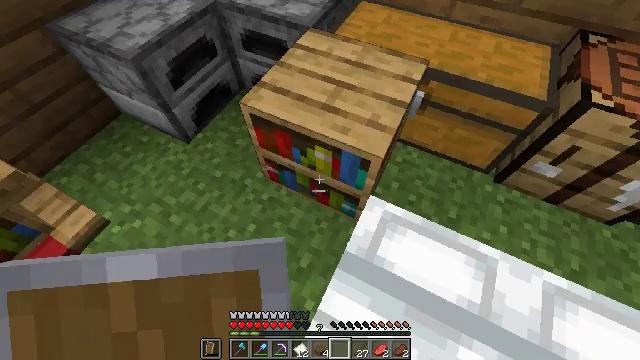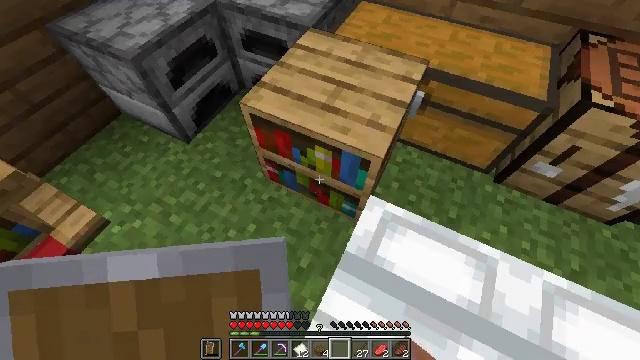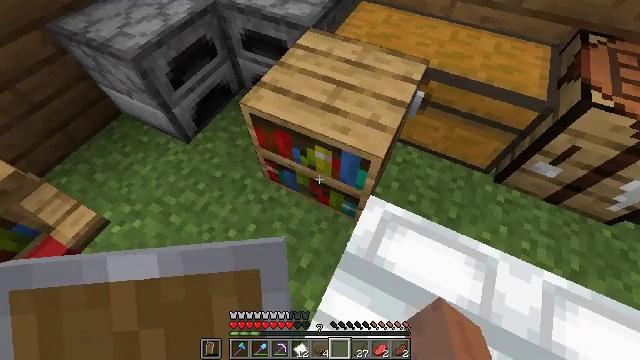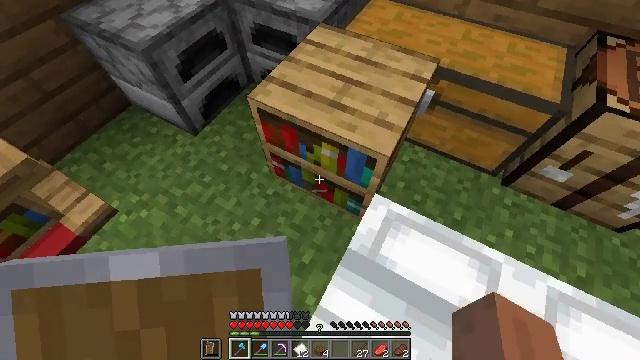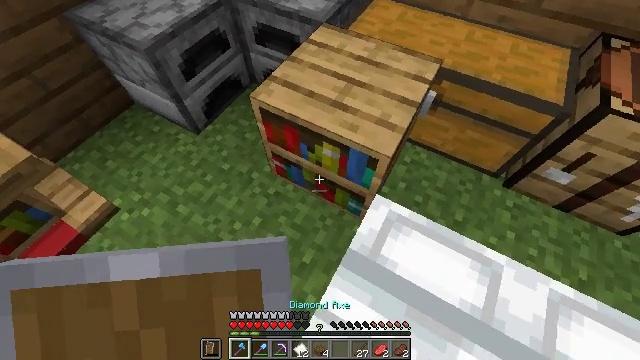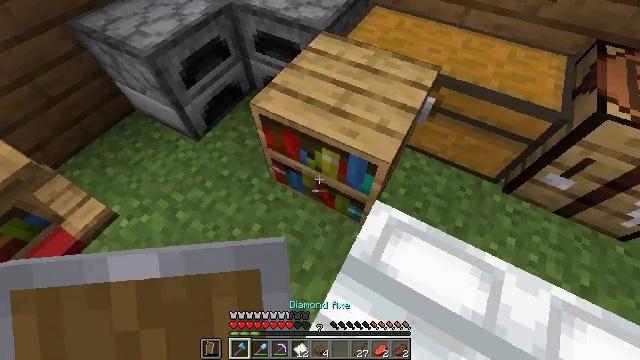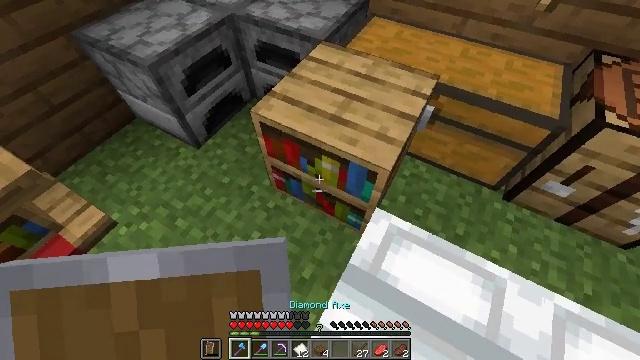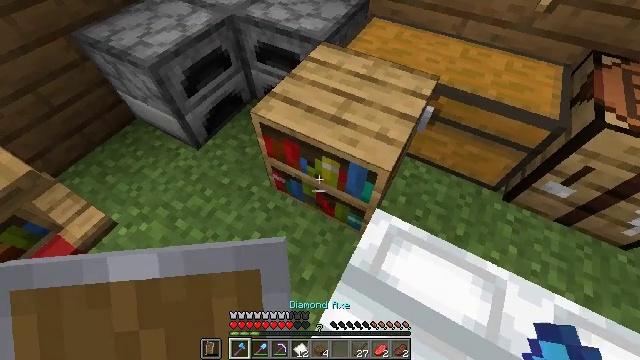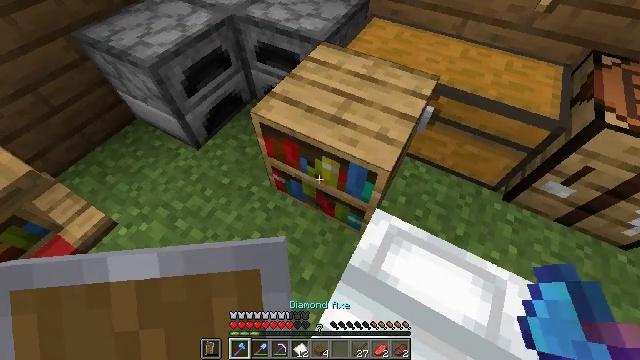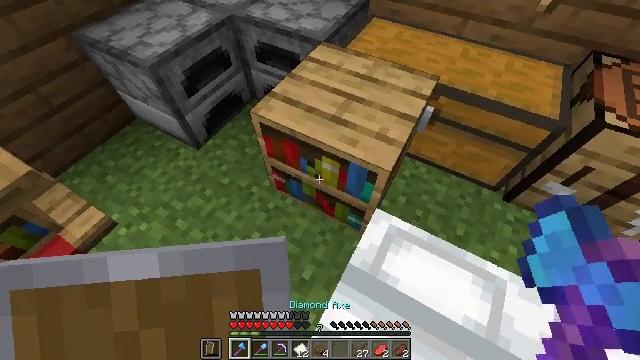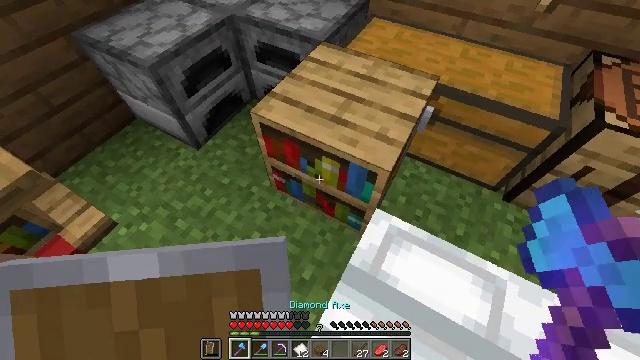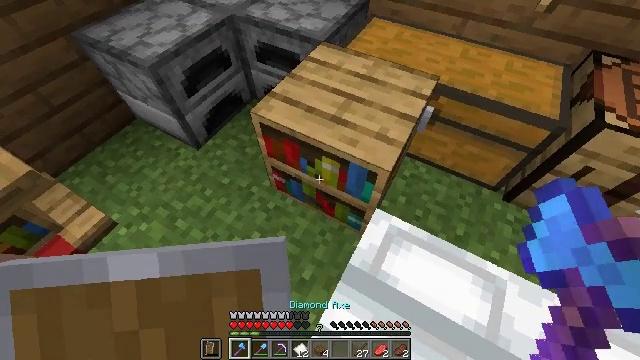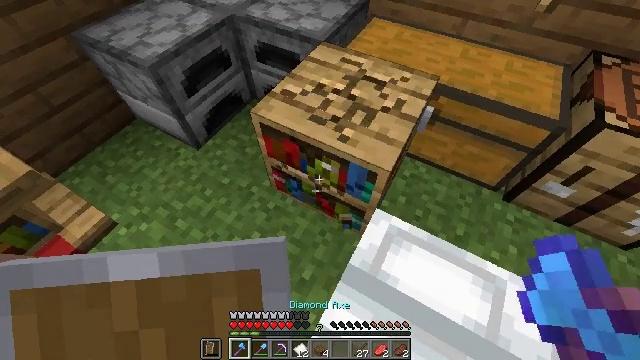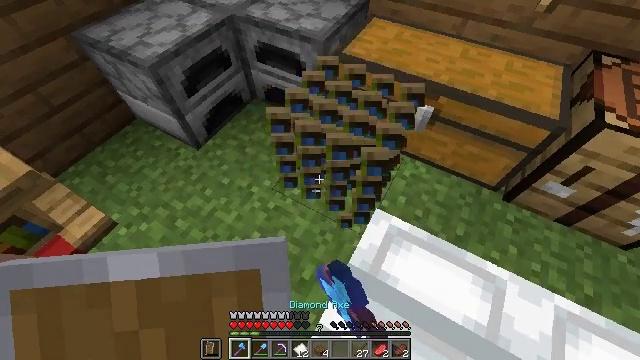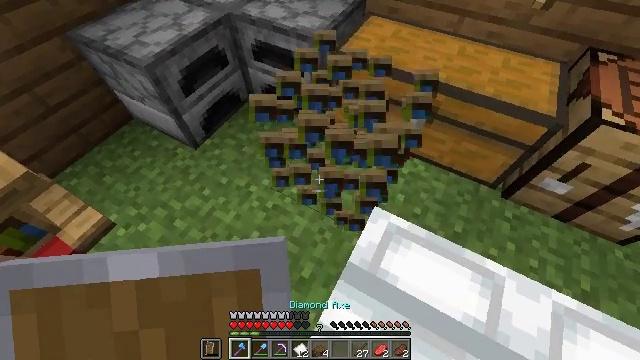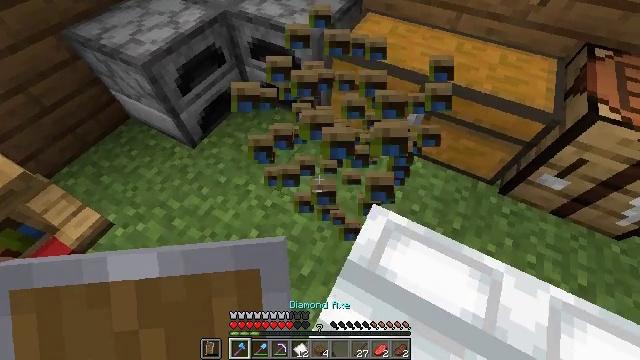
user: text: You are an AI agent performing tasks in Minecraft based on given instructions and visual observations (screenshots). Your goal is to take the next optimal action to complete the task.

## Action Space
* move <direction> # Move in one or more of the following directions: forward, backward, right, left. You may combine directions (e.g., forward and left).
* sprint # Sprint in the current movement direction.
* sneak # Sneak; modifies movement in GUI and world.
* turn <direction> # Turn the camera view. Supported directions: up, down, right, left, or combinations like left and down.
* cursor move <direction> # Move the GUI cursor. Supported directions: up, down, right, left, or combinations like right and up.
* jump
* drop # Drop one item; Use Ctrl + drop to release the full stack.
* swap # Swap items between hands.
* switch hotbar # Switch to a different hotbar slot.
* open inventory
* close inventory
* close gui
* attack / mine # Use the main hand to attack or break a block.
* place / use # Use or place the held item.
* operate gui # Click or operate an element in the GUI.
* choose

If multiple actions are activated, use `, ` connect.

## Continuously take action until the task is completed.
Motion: motion action
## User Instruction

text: Attack the bookshelf to recycle it.
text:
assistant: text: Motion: no_op
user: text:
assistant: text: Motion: no_op
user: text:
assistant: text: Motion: turn left, switch to hotbar 1
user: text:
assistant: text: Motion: switch to hotbar 1
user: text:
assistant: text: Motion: turn up, switch to hotbar 1
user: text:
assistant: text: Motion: turn up
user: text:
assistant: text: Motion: no_op
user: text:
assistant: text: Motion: no_op
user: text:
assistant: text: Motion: no_op
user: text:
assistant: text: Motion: no_op
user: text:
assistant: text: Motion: no_op
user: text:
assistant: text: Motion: attack / mine
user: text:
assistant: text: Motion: attack / mine
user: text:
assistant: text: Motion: attack / mine
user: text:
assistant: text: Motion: no_op
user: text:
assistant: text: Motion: attack / mine
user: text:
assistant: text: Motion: no_op
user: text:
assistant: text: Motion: no_op